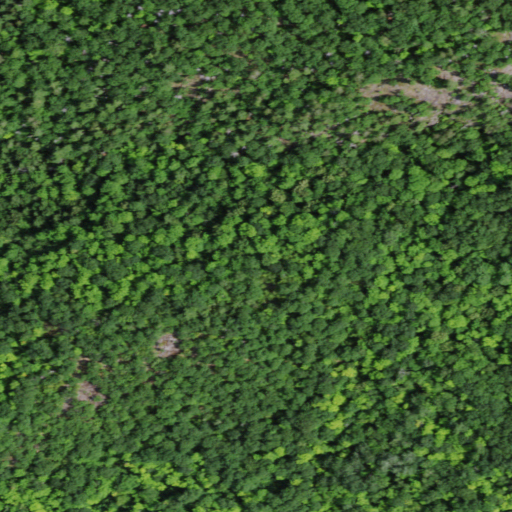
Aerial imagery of mountain in New York named Oak Hill containing deciduous forest, mixed forest, and evergreen forest